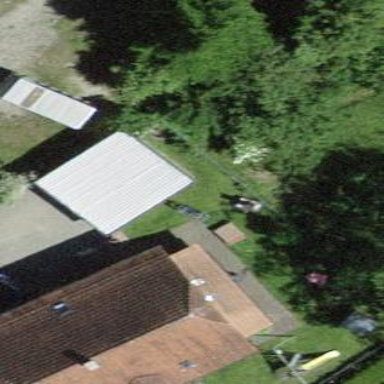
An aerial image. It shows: View of roof of building.